Question: There's something that I don't understand. My code does not like 'JScrollBar' apparently. I add it and I cannot scroll horizontally nor vertically.
Here's what it looks like:

Keep in mind that I'm new and I'm still working on it, so I'm sorry if it was something really obvious and easily avoidable.
'''
public ChangeLog() {
//Init.
JFrame frame = new JFrame();
JPanel panel = new JPanel();
JTextArea textarea = new JTextArea();
JScrollPane scrollpane = new JScrollPane(textarea, JScrollPane.VERTICAL_SCROLLBAR_ALWAYS, JScrollPane.HORIZONTAL_SCROLLBAR_ALWAYS);
//Text Stuff
textarea.setFont(textarea.getFont().deriveFont(16f));
textarea.setText("Change Log:
V1.0(A): Original encoder
V1.0(B): Original decoder
V1.1: Combination of both encoder and decoder
V1.2: Added a heavier encoding & decoding system
V1.3: Added an icon
V1.4: Created an 'Info' page
V1.5: Added a 'Change Log' page to the 'Info' page
"
+ "V1.6: Removed the 'Change Log'
V1.7: Added a 'Change Log' but was not implemented
V1.8: Added a the 'Change Log' button
V1.9: Added horizontal and vertical scroll bars to the 'Change Log'");
textarea.setForeground(Color.BLACK);
Dimension d = new Dimension(250, 275);
textarea.setPreferredSize(d);
//Other Stuff
scrollpane.setViewportView(textarea);
scrollpane.getPreferredSize();
//Layout
panel.setLayout(null);
scrollpane.setBounds(new Rectangle(new Point(20, 20), scrollpane.getPreferredSize()));
textarea.setBounds(new Rectangle(new Point(20, 23), textarea.getPreferredSize()));
//Frame Stuff
frame.setAlwaysOnTop(true);
frame.setSize(300, 350);
frame.setDefaultCloseOperation(JFrame.DISPOSE_ON_CLOSE);
frame.setVisible(true);
frame.setResizable(false);
//Panel Stuff
frame.add(panel);
panel.setSize(frame.getSize());
panel.setBackground(Color.BLUE);
panel.add(textarea);
panel.add(scrollpane);
} }
'''
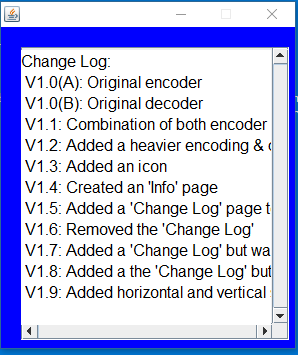
Answer: I have created a working solution. Made some changes also.
'''
public TestClass() {
//Init.
JFrame frame = new JFrame();
JPanel panel = new JPanel(new BorderLayout());
JTextArea textarea = new JTextArea();
JScrollPane scrollpane = new JScrollPane(textarea);
panel.add(scrollpane, BorderLayout.CENTER);
//Text Stuff
textarea.setFont(textarea.getFont().deriveFont(16f));
textarea.setText("Change Log:
V1.0(A): Original encoder
V1.0(B): Original decoder
V1.1: Combination of both encoder and decoder
V1.2: Added a heavier encoding & decoding system
V1.3: Added an icon
V1.4: Created an 'Info' page
V1.5: Added a 'Change Log' page to the 'Info' page
"
+ "V1.6: Removed the 'Change Log'
V1.7: Added a 'Change Log' but was not implemented
V1.8: Added a the 'Change Log' button
V1.9: Added horizontal and vertical scroll bars to the 'Change Log'");
textarea.setForeground(Color.BLACK);
//Dimension d = new Dimension(250, 275);
//textarea.setPreferredSize(d);
//Other Stuff
scrollpane.setViewportView(textarea);
scrollpane.getPreferredSize();
//Layout
//scrollpane.setBounds(new Rectangle(new Point(20, 20), scrollpane.getPreferredSize()));
//textarea.setBounds(new Rectangle(new Point(20, 23), textarea.getPreferredSize()));
//Listeners
//Frame Stuff
frame.setAlwaysOnTop(true);
frame.setSize(300, 350);
frame.setDefaultCloseOperation(JFrame.DISPOSE_ON_CLOSE);
frame.setVisible(true);
frame.setResizable(false);
//Panel Stuff
frame.add(panel);
panel.setSize(frame.getSize());
panel.setBackground(Color.BLUE);
panel.add(scrollpane);
}
'''
Also when swing better works with the layout managers and null layout will leads to inconsistent look on different screen types.
Let me know if anything more required. And yes everybody starts from scratch. I am still learning. You will too get many things. Just keep the hunger of learning. :-)